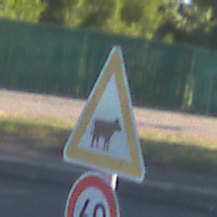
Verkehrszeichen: ViehtriebLinks
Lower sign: Geschwindigkeit60
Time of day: MorningAfternoon
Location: Outdoor (Urban)
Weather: Clear
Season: NotSpecified
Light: Natural